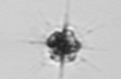
Label: Acantharia